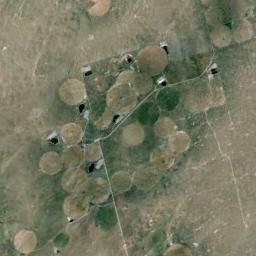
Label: circular_farmland